Question:
I am getting process.nextTick error on this very basic example of node.js.
Can someone please figure out?
Is node not able to start listening on port 8000?
'''
# cat nodejs.js
net = require("net");
s = net.createServer();
net.on('connection', function (c) {
c.end('hello');
});
s.listen(8000);
'''
---
'''
# node nodejs.js
node.js:201
throw e; // process.nextTick error, or 'error' event on first tick
^
TypeError: Object #<Object> has no method 'on'
at Object.<anonymous> (/home/ec2-user/praveen/nodejs.js:4:5)
at Module._compile (module.js:432:26)
at Object..js (module.js:450:10)
at Module.load (module.js:351:31)
at Function._load (module.js:310:12)
at Array.0 (module.js:470:10)
at EventEmitter._tickCallback (node.js:192:40)
'''
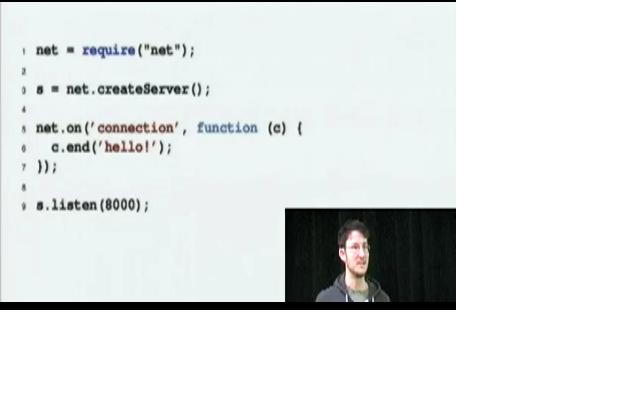
Answer: It seems you're trying to capture an event on the library ('net'), but you should be looking at <URL>. Try this instead:
'''
var net = require("net");
var server = net.createServer(function (c) {
c.end('Hello!'); // Implicitly fired on 'connection'
});
server.listen(8000);
'''